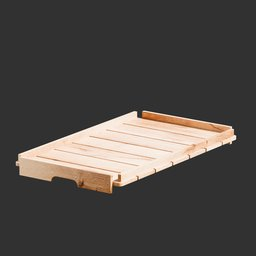
Label: tools